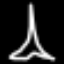
Label: The Eiffel Tower